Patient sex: F
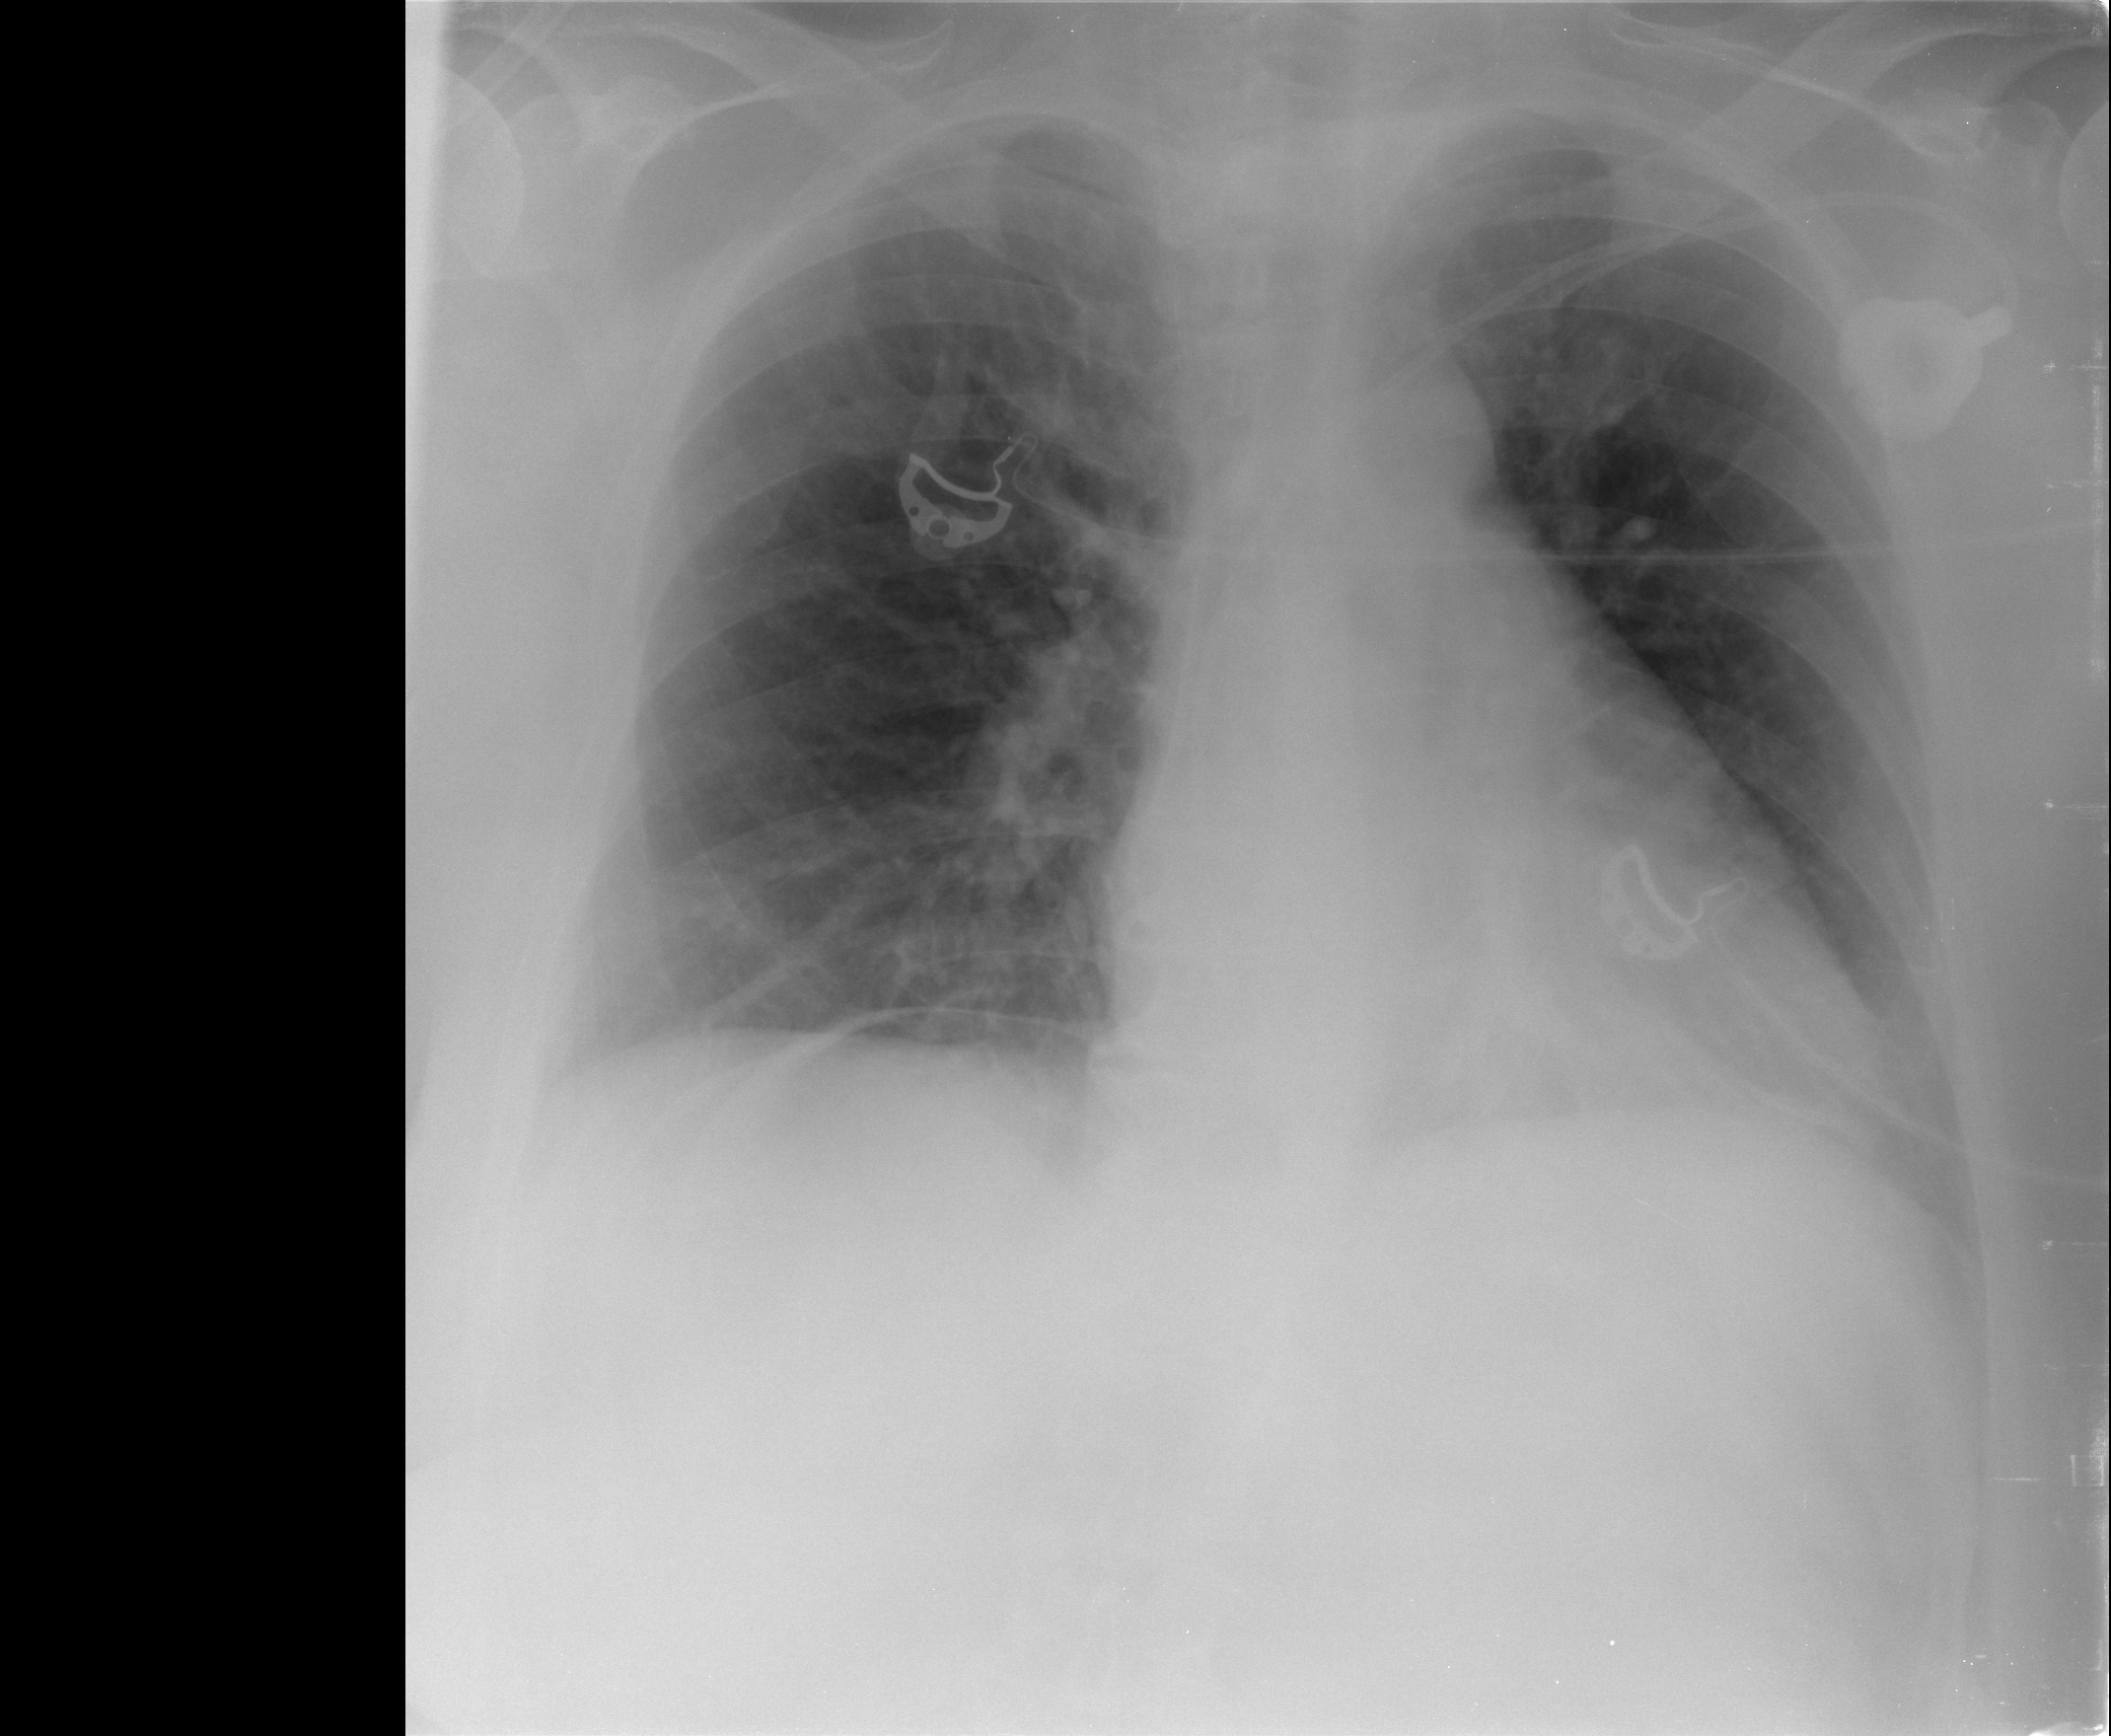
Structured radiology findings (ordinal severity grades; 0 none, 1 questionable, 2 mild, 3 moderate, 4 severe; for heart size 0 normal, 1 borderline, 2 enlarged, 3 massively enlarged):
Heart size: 2
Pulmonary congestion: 2
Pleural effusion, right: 2
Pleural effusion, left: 2
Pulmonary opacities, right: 0
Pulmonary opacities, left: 0
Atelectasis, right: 2
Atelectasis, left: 0